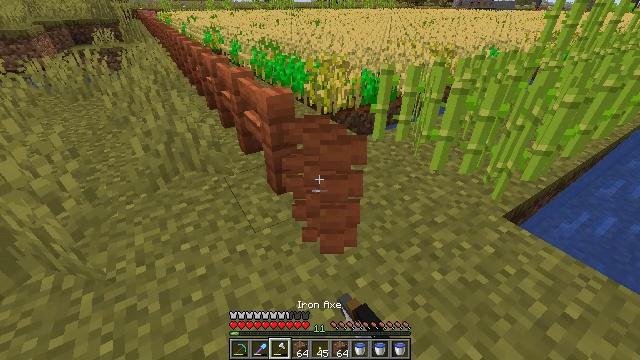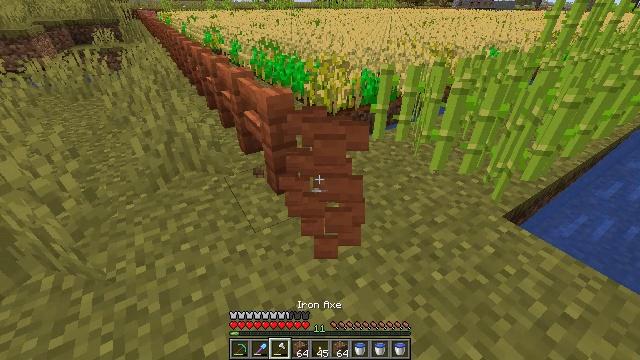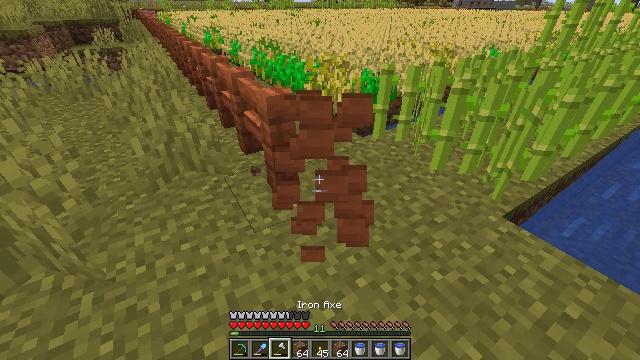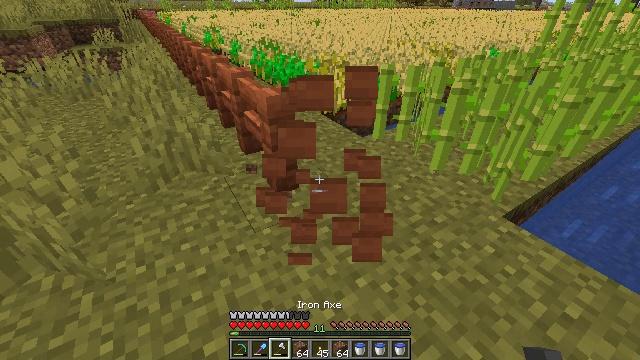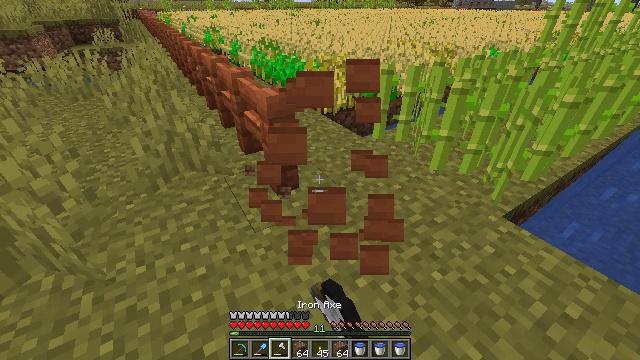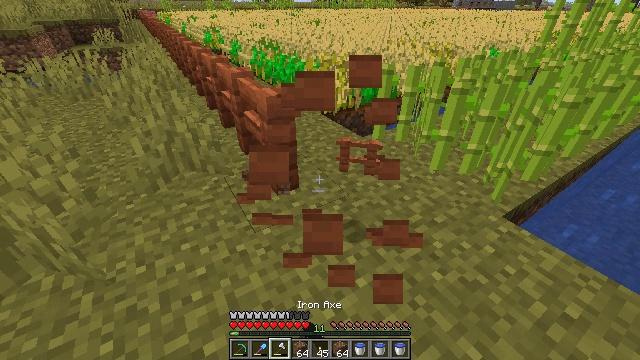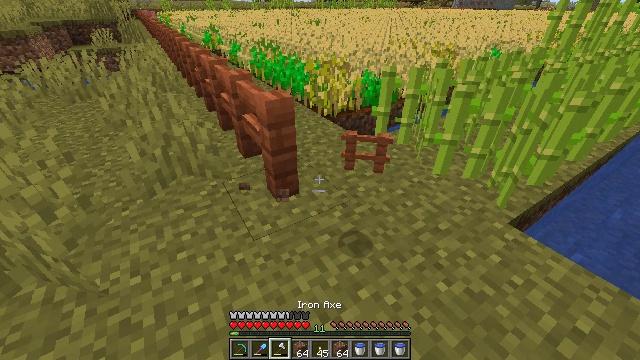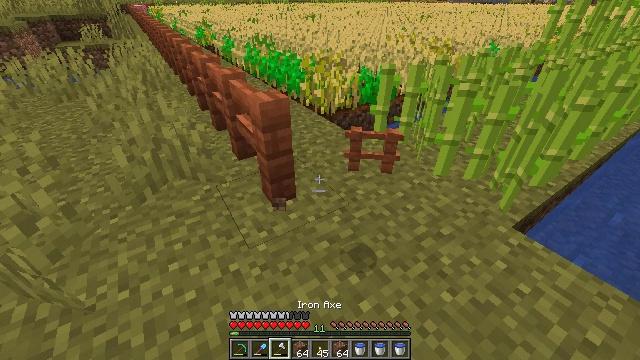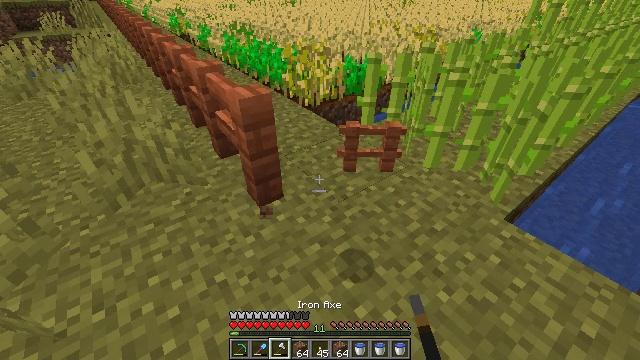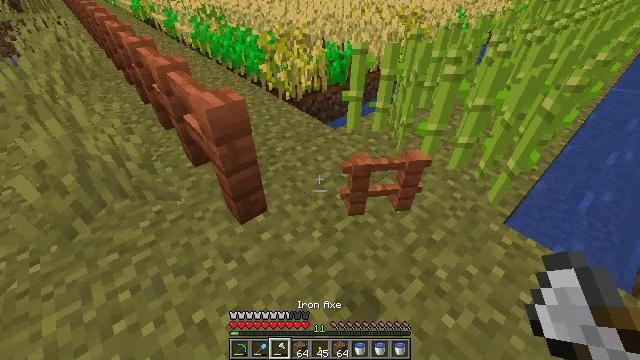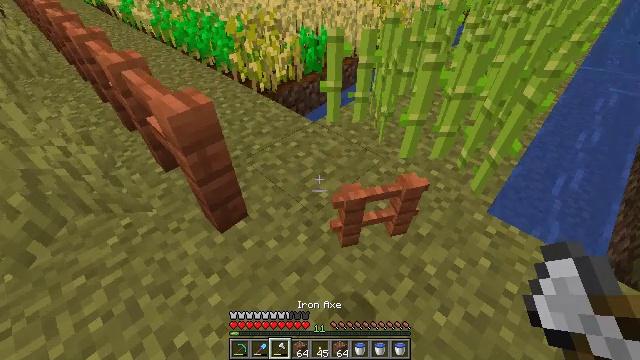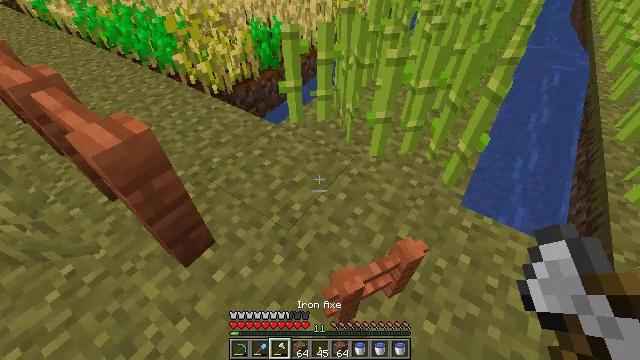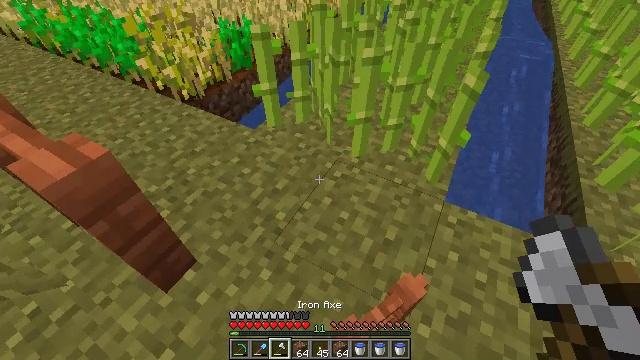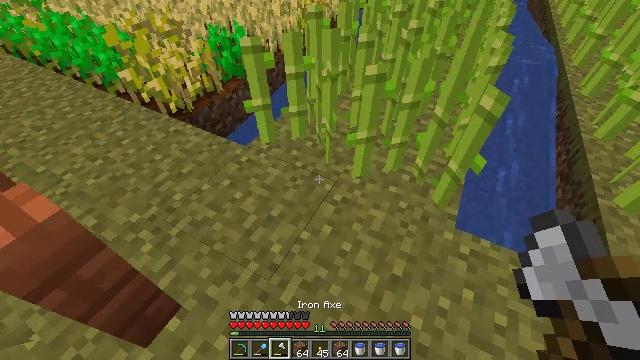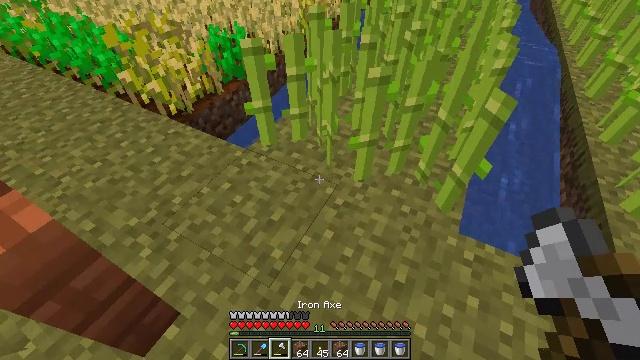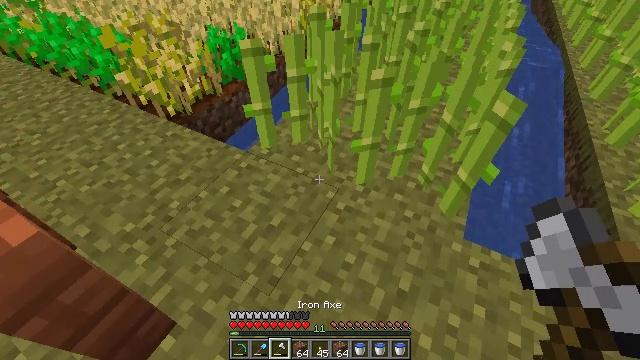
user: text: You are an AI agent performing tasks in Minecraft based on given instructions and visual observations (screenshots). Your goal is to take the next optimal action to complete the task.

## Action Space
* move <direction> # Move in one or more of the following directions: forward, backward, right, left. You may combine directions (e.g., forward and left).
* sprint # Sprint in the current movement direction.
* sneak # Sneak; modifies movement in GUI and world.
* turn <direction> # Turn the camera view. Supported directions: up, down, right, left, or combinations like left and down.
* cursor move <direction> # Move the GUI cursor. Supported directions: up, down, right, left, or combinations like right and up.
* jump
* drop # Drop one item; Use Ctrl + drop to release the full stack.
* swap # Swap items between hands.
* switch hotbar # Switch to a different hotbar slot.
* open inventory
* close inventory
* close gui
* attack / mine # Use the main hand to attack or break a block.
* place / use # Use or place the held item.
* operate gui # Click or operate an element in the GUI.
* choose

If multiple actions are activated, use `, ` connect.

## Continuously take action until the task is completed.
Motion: motion action
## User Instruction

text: Pick up the acacia fence after mining.
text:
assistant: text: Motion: attack / mine
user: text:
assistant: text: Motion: attack / mine
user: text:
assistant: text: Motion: attack / mine
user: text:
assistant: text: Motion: attack / mine
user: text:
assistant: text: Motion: no_op
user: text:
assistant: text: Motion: move forward
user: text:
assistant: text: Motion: move forward
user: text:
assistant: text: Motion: move forward, turn right and down
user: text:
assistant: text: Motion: move forward, turn right and down
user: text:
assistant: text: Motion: move forward, turn right and down
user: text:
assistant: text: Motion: move forward, turn right and down
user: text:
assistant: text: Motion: move forward, turn right
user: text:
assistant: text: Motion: turn right
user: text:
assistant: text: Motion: no_op
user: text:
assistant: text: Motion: no_op
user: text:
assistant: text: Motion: no_op
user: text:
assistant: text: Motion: no_op
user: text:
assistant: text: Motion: no_op
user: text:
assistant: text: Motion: no_op
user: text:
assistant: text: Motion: turn right and up
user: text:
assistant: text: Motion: turn right and up
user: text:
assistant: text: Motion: turn right and up
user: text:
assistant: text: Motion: turn right and up
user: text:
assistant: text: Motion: turn right and up
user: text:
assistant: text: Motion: no_op
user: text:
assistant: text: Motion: no_op
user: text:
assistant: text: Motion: move back
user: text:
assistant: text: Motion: move back
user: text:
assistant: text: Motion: move back and move left
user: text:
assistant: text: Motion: move back and move left